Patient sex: M
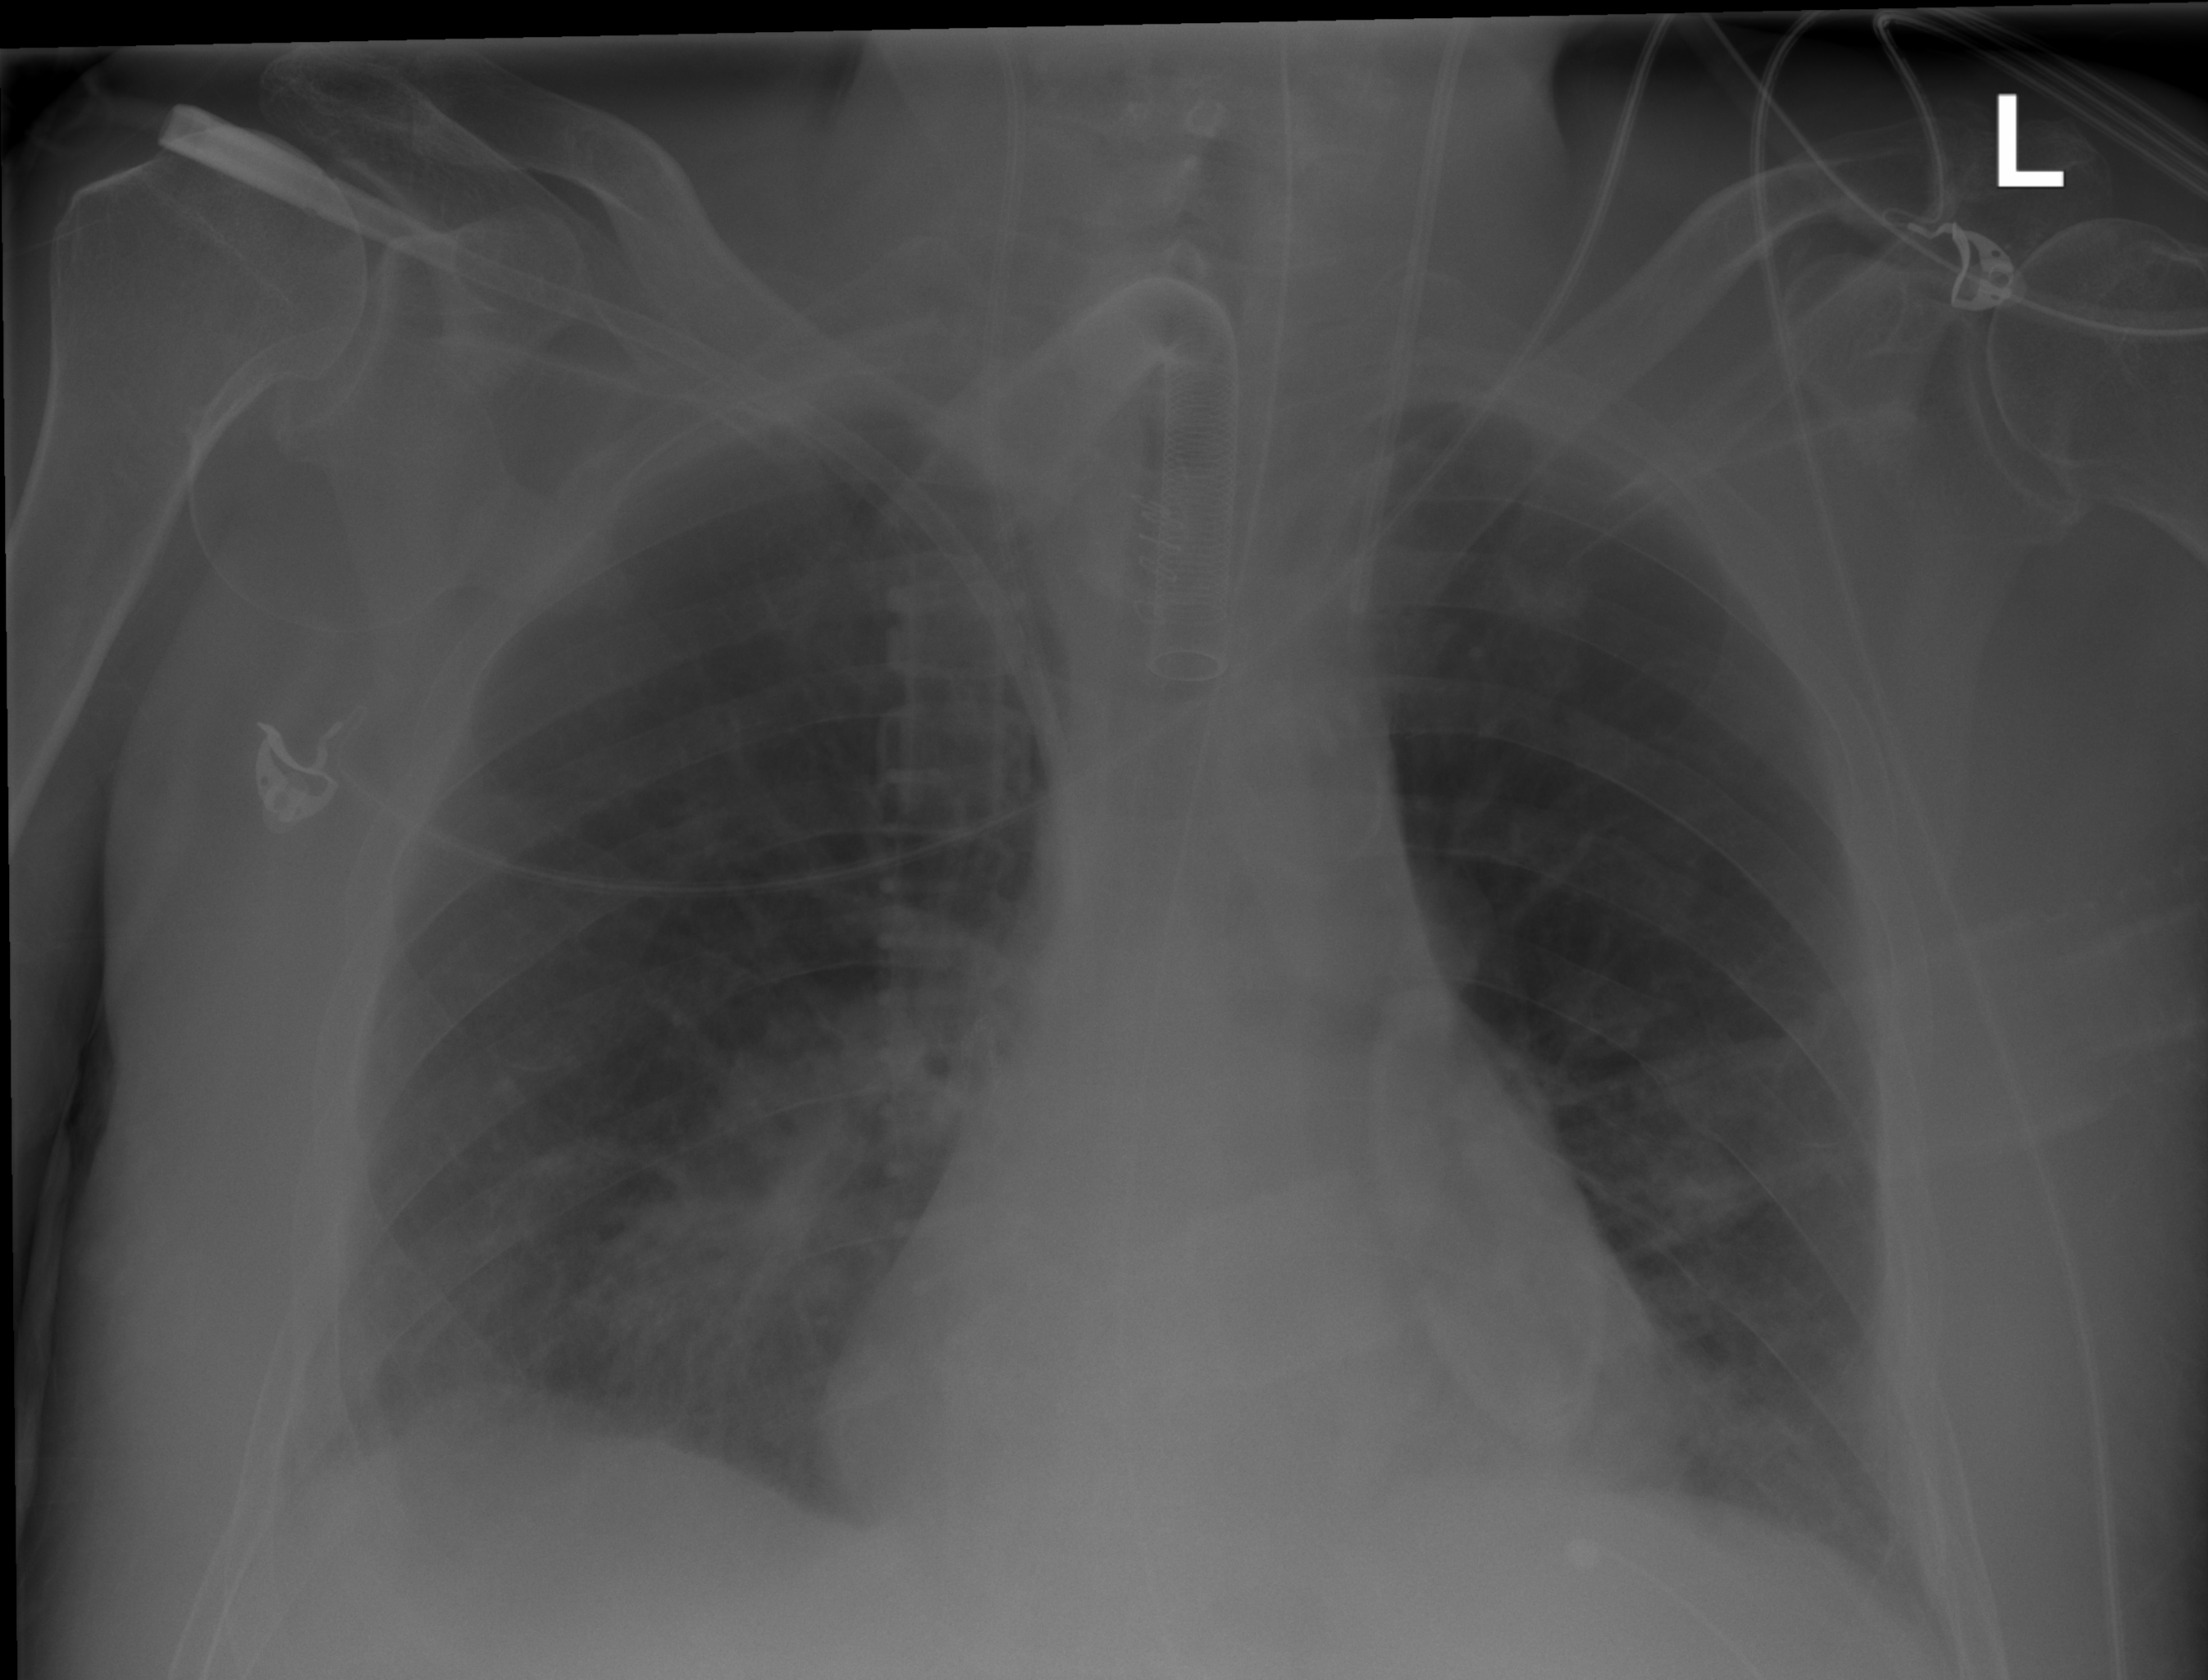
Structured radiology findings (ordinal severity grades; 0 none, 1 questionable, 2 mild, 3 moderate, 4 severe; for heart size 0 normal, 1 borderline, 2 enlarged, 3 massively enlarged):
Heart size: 2
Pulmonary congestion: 0
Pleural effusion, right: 2
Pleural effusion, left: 0
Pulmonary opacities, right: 2
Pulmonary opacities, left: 0
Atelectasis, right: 2
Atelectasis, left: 2